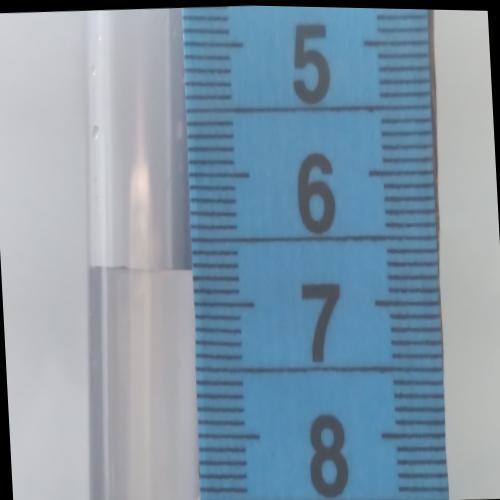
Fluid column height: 6.7 cm